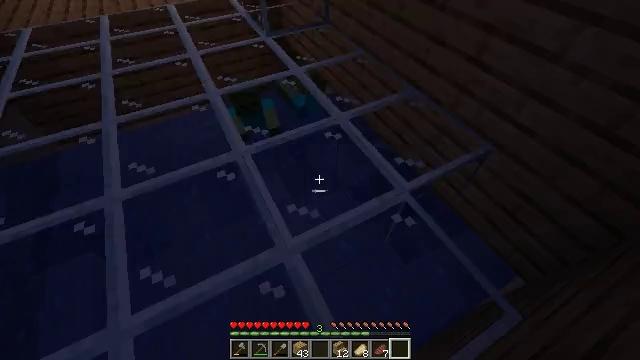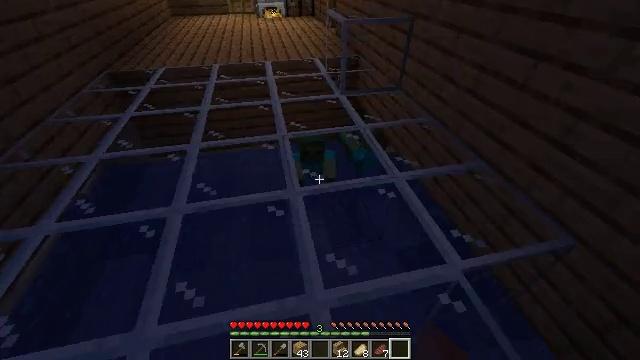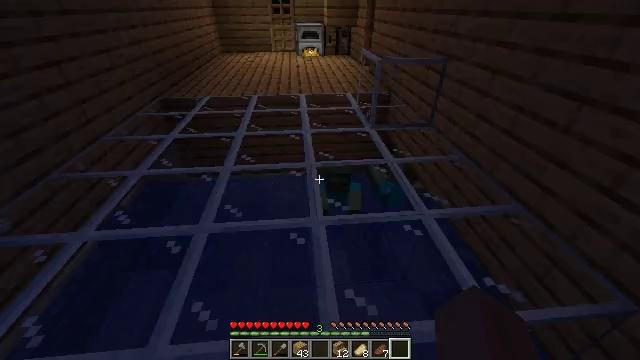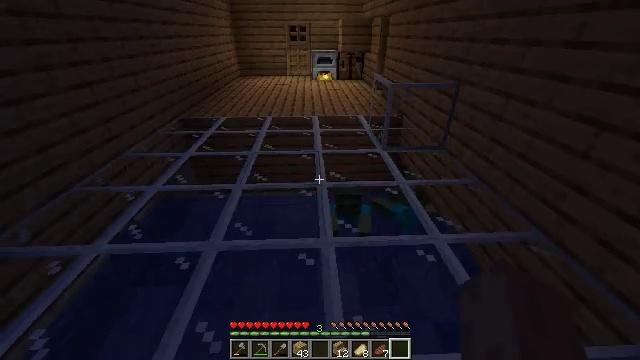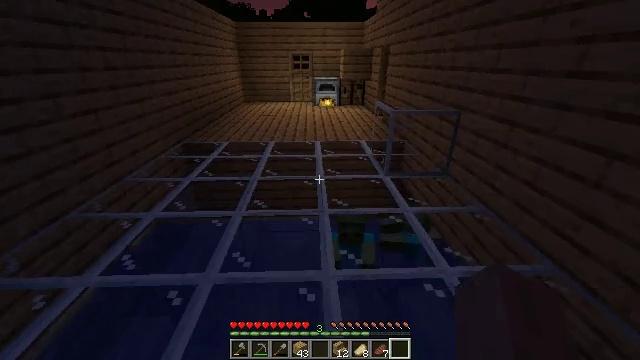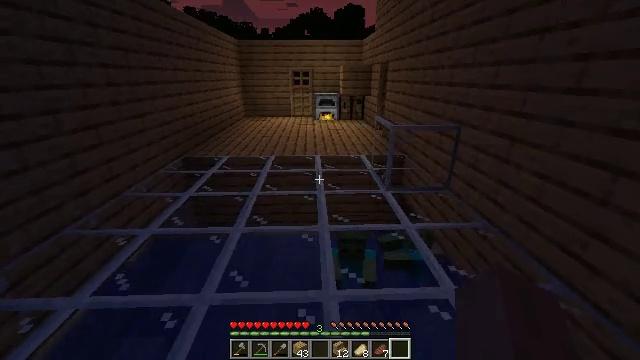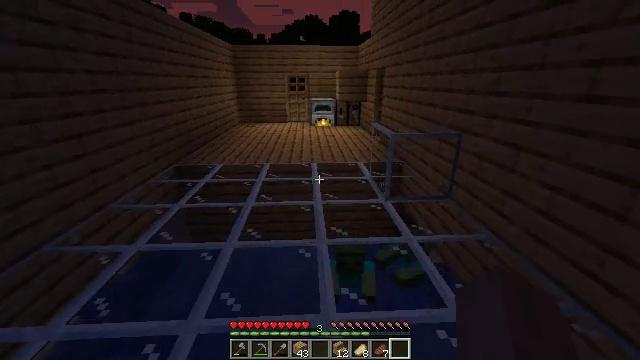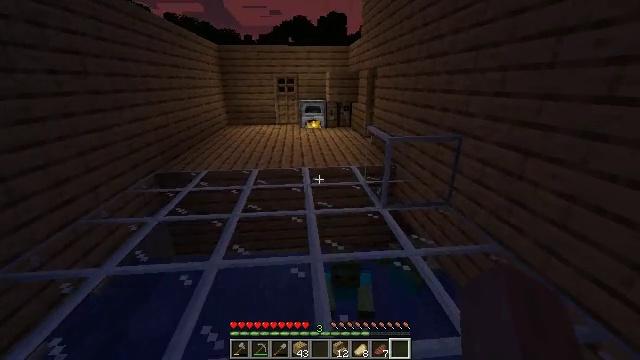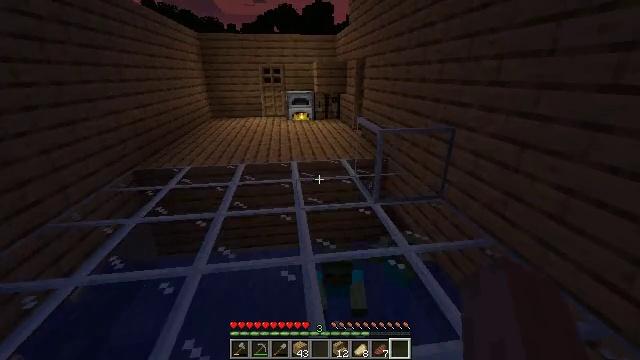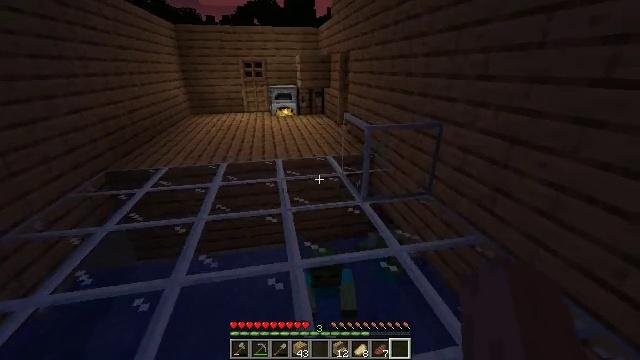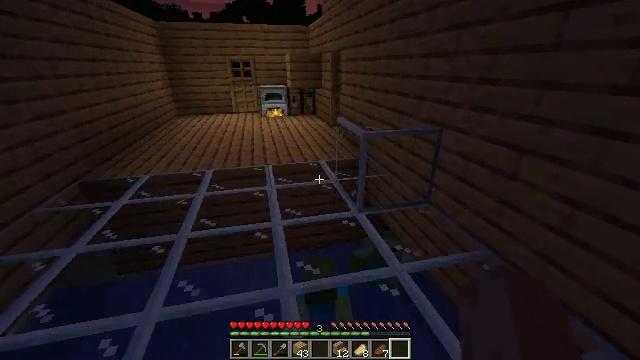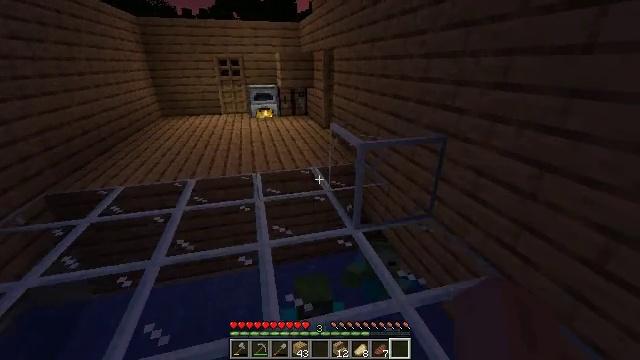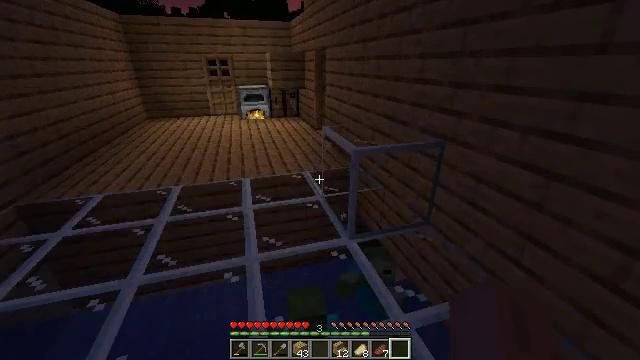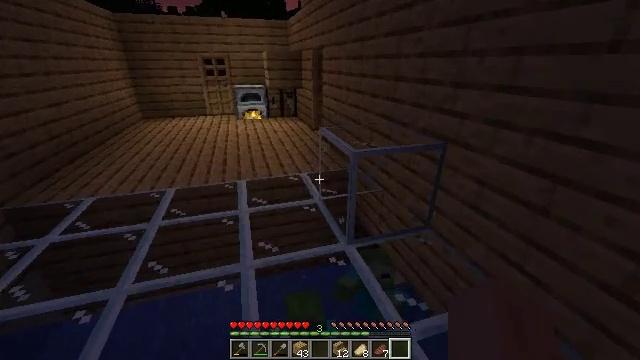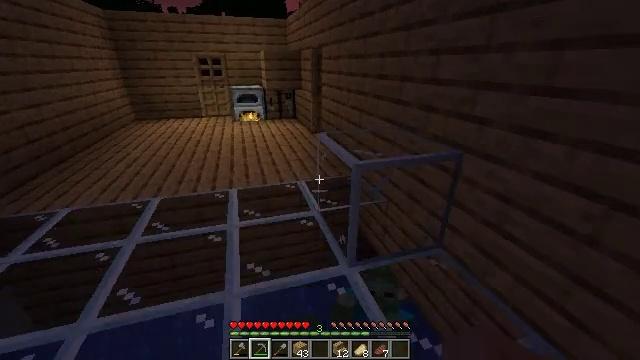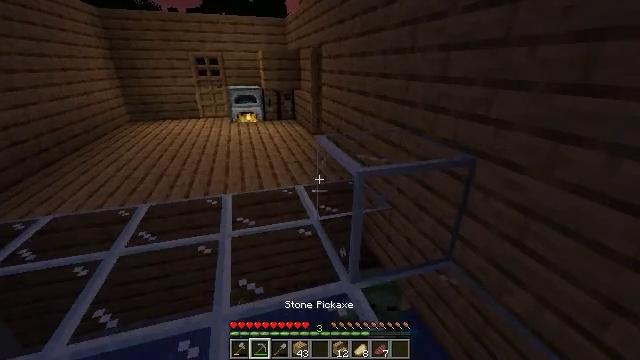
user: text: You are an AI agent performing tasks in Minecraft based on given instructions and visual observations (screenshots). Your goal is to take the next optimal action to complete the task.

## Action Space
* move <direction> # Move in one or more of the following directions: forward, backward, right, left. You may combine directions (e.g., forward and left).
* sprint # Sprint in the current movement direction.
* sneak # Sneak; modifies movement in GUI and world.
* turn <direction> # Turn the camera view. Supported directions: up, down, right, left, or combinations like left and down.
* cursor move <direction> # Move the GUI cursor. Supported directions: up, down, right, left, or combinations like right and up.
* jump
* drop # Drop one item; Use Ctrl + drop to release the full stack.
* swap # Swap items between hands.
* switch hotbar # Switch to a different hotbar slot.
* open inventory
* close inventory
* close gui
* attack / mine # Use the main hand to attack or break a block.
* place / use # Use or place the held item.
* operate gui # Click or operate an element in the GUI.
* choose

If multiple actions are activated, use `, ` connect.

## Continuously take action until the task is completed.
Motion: motion action
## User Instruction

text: Attack the glass to break it.
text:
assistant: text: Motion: turn left and up
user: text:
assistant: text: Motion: turn left and up
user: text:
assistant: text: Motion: turn left and up
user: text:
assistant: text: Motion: move forward, turn up
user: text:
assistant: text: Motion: move forward, turn up
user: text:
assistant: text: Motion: move forward, turn up
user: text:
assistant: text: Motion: move forward, turn right
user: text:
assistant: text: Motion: move forward, turn right and down
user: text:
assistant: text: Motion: move forward, turn right and down
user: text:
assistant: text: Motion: move forward, turn right
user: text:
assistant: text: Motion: move forward, turn right
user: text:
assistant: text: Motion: move forward, turn right
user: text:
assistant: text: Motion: move forward
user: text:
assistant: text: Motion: move forward, switch to hotbar 2
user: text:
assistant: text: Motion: move forward, switch to hotbar 2
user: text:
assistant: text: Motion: move forward, switch to hotbar 2
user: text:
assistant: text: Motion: move forward, attack / mine, switch to hotbar 2
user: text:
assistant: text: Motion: move forward, turn right and down, attack / mine
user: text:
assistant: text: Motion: turn right and down, attack / mine
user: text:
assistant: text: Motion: turn right and down, attack / mine
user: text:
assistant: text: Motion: turn right and down, attack / mine
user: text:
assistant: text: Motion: attack / mine
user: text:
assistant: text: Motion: attack / mine
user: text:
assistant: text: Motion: attack / mine
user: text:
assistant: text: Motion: attack / mine
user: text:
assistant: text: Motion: attack / mine
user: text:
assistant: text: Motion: attack / mine
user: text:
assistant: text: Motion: attack / mine
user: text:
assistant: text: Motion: attack / mine
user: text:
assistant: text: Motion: attack / mine